Question: I have a problem and can't solve it. I have unexpected indent error and I try to fix the spaces and tabs, but the result wasn't changed.

'''
#this file for import data from exceil sheet to sqlite database
import sqlite3
import openpyxl
from openpyxl import load_workbook
import re
class Database:
def slugify(text, lower=1):
if lower == 1:
text = text.strip().lower()
text = re.sub(r'[^\w _-]+', '', text)
text = re.sub(r'[- ]+', '_', text)
return text
#Replace with a database name
con = sqlite3.connect('warehouse.db')
#replace with the complete path to youe excel workbook
wb = load_workbook(filename=r'warehouse.xlsx')
sheets = wb.get_sheet_names()
for sheet in sheets:
ws = wb[sheet]
columns= []
query = 'CREATE TABLE '+ str(slugify(sheet))+'(ID INTEGER PRIMARY KEY AUTOINCREMENT'
for row in list(ws.rows)[0]:
query+=','+slugify(row.value)+'TEXT'
columns.append(slugify(row.value))
query += ', location Text);'
con.execute(query)
tup = []
for i, rows in enumerate(ws):
tuprow = []
if i == 0:
continue
for row in rows:
tuprow.append(str(row.value).strip()) if str(row.value).strip() != 'None' else tuprow.append('')
tup.append(tuple(tuprow))
insQuery1 = 'INSERT INTO ' + str(slugify(sheet)) + '('
insQuery2 = ''
for col in columns:
insQuery1 += col + ', '
insQuery2 += '?, '
insQuery1 = insQuery1[:-2] + ') VALUES('
insQuery2 = insQuery2[:-2] + ')'
insQuery = insQuery1 + insQuery2
# to execute
#con.executemany(insQuery, tup)
#con.commit()
#con.close()
'''
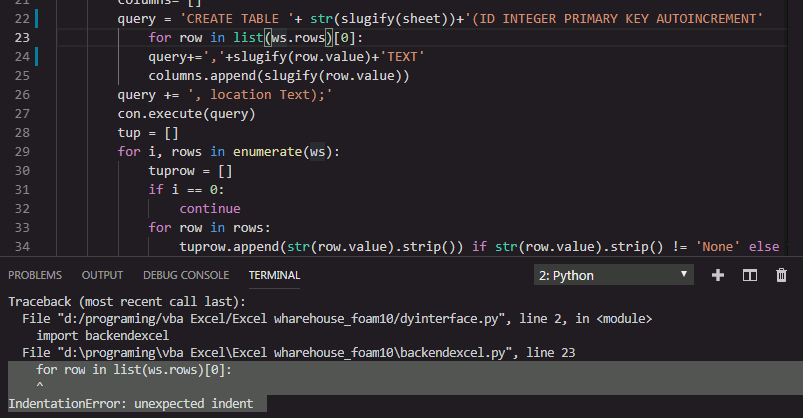
Answer: '''
for row in list(ws.rows)[0]:
'''
should be indented back 4 spaces.